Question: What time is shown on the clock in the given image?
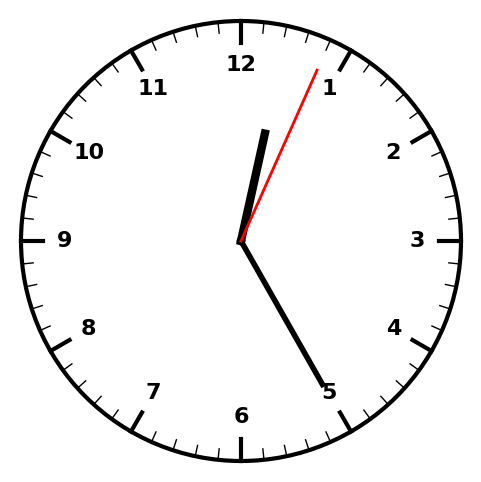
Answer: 12:25:04